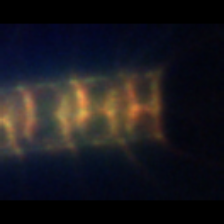
Taxon: Chaetoceros
Group: Diatoms